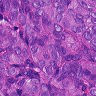
Metastatic tissue present: yes